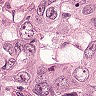
Metastatic tissue present: yes